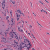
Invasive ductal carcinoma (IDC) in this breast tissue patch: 1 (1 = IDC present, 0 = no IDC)